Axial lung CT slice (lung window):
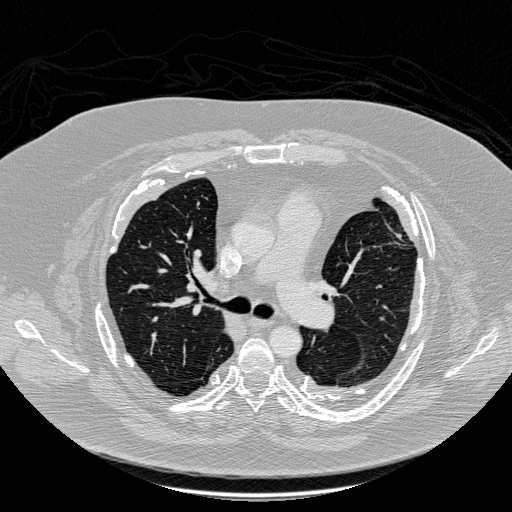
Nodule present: no